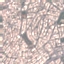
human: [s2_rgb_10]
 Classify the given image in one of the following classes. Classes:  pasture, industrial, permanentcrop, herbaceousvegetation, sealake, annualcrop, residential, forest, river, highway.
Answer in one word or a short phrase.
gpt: Residential